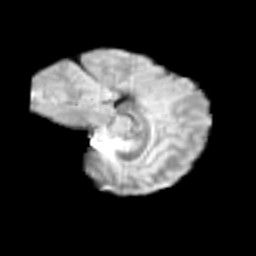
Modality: T2w
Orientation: sagittal
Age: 11
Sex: female
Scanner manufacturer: siemens
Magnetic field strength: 3 T
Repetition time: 3.8 s
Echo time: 0.07 s